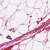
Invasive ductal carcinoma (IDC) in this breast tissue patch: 0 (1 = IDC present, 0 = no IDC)